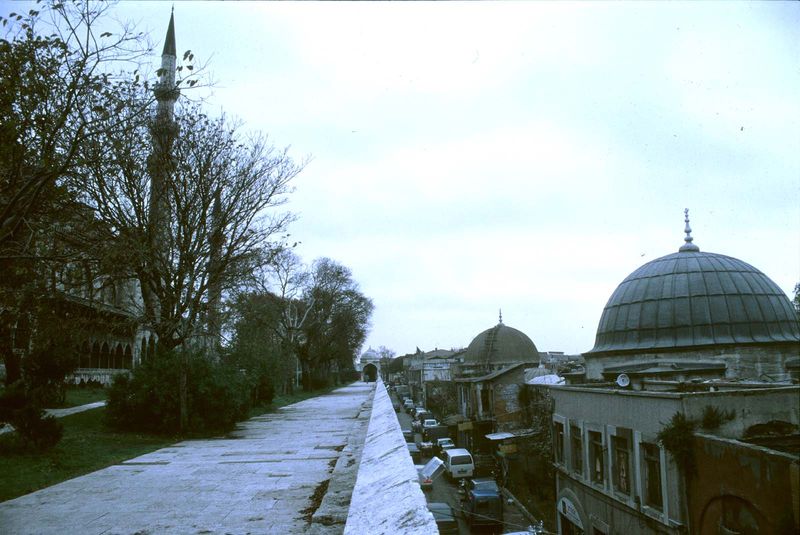
Titel: Süleymaniye-Moschee (Süleymaniye Camii)
Künstler: Koca Mimar Sinan
Standort: Istanbul (EU - Türkei)
Schlagwörter: himmel, laub, bäume, grün, stadt, äste, fenster, hell, strasse, dach, park, weg, wiese, architektur, zweige, dächer, winter, kuppel, foto, fotografie, bögen, kante, kuppeln, moschee, autos, reichstag, minarett, dachgarten, istanbul, koranschule, minnaret